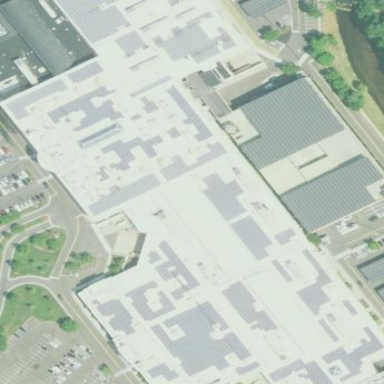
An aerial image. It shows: Mall building.